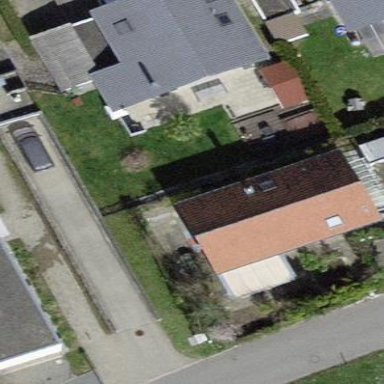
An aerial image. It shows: Building with tiled roof.